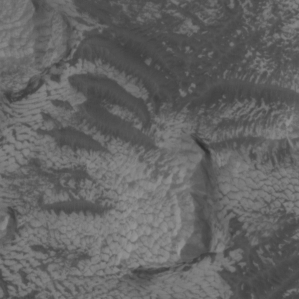
Label: non_frost